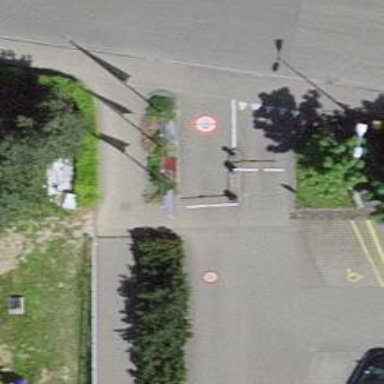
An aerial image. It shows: Lift gate barrier.